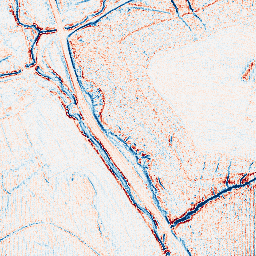
Category: edge_preserving
Decomposition family: anisotropic_diffusion
Decomposition parameters: iterations: 5
kappa: 30
gamma: 0.15
Upsampling method: fft_zeropad
Upsampling parameters: scale: 8
Upsampling scale: 8